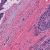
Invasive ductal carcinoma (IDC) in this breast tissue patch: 0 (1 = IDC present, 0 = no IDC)